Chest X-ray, AP view. Patient: 36 years old, sex F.
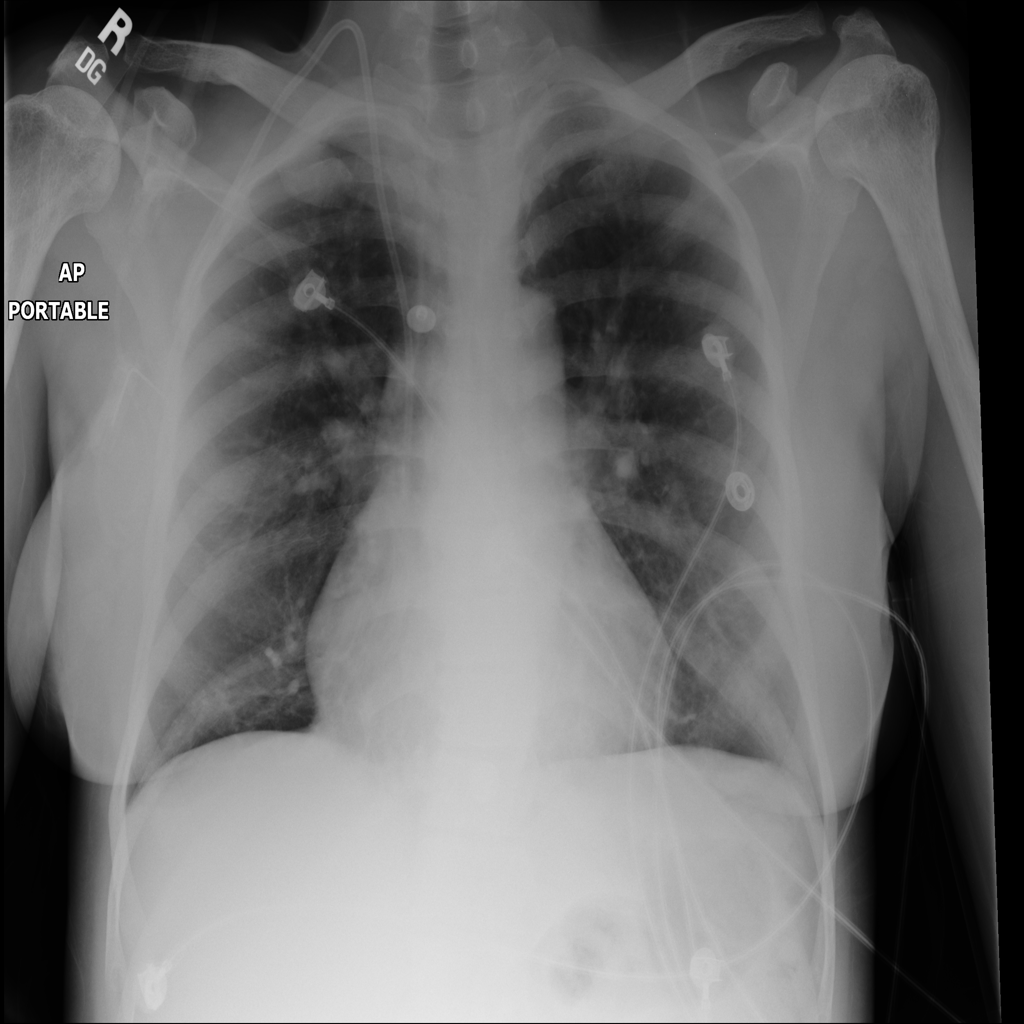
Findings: No Finding